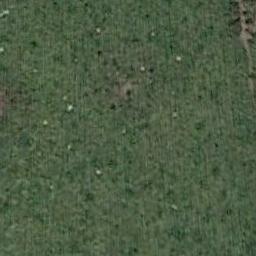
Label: meadow